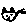
Label: cat